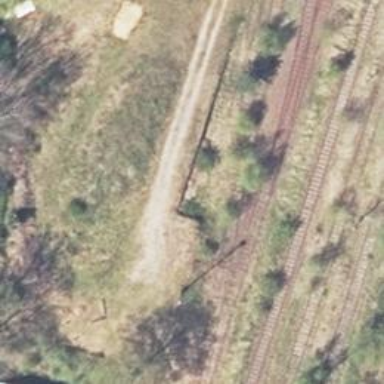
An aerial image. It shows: Disused railway spur service.